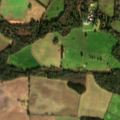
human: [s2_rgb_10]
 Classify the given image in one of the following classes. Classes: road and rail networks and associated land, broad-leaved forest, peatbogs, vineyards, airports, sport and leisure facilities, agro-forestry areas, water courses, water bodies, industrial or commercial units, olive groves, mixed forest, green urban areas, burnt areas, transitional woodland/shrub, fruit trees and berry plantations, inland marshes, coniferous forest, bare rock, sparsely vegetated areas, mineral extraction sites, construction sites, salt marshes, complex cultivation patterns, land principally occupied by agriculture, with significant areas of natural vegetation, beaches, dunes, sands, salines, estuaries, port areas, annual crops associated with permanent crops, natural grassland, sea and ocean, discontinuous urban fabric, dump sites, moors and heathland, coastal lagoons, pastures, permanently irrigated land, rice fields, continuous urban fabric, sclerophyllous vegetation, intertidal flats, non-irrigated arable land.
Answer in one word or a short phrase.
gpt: non-irrigated arable land, pastures, land principally occupied by agriculture, with significant areas of natural vegetation, mixed forest